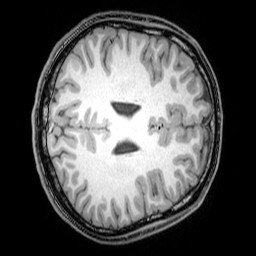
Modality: T1w
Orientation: axial
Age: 22
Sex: male
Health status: healthy
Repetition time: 0.081 s
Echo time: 0.037 s